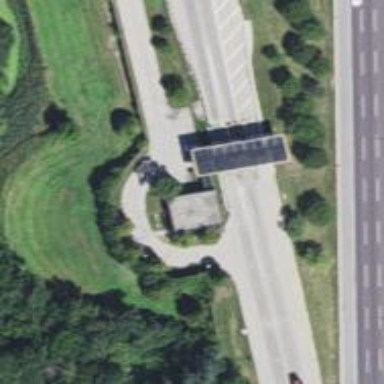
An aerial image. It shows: Toll gantry on the road.